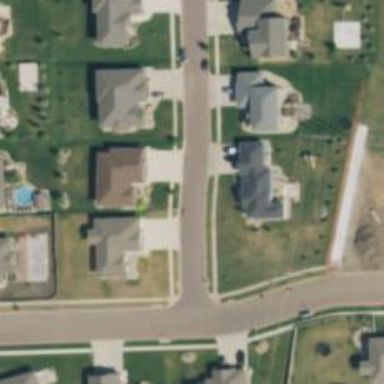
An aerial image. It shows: Residential road.